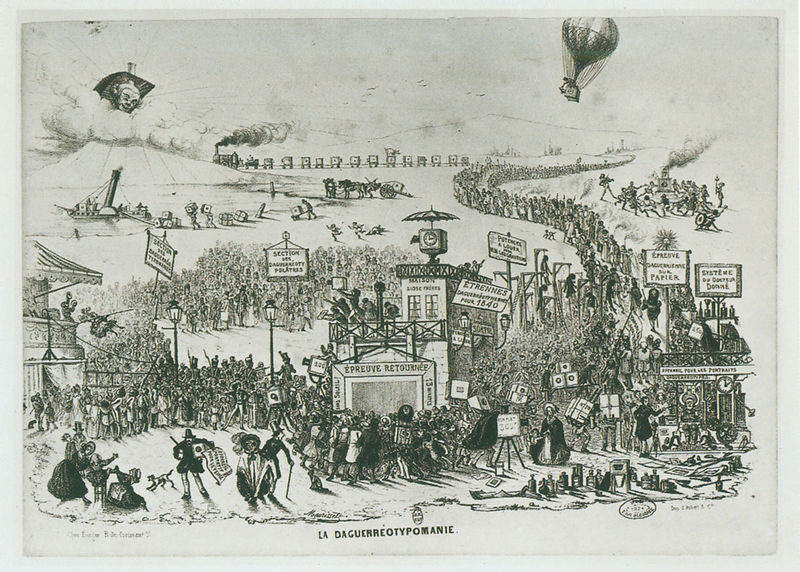
Titel: La Daguerréotypomanie
Künstler: Théodore Maurisset
Institution: Paris, Bibliothèque Nationale de France, Département des Estampes et de la Photographie, inv.Ad 1112/fol.(t.1)
Schlagwörter: berg, frauen, menschen, frankreich, hut, männer, schwarz, weiss, zeichnung, haus, hund, schirm, leute, menge, vögel, qualm, rauch, blatt, kinder, pferd, pferde, schornstein, schiff, schrift, zug, graphik, kutschen, französisch, wagen, dampf, dampfschiff, soldaten, karikatur, fotografie, stich, illustration, kritik, satire, schilder, zeitung, bahnhof, schlange, jahrmarkt, spazierstock, menschenmenge, eisenbahn, lokomotive, prozession, dampflok, dampfmaschine, kult, ballon, fotograf, kamera, daguerre, photograph, heißluftballon, montgolfiere, mensen, kamer, daguerrezug, balllon